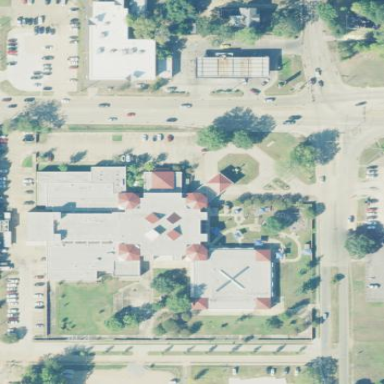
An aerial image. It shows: Healthcare facility identified as hospital.